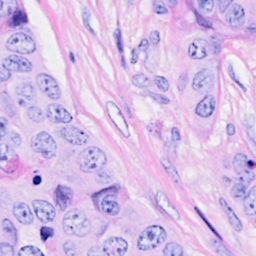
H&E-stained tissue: Breast